Interaction volume radius: 10 \u00c5
Interaction volume height: 25 \u00c5
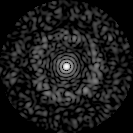
Disorder parameter: 0.8407